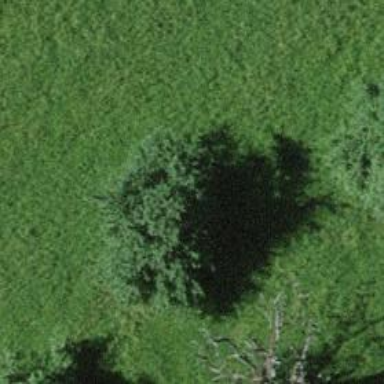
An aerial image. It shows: Single tag "natural: tree."